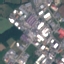
Land use / land cover class: Industrial